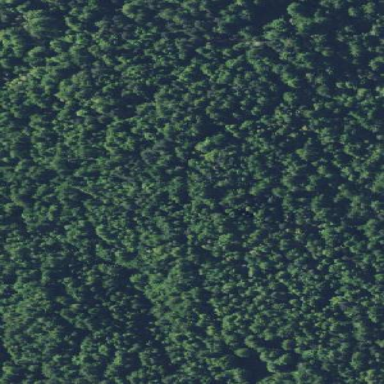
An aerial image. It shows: Forest area.